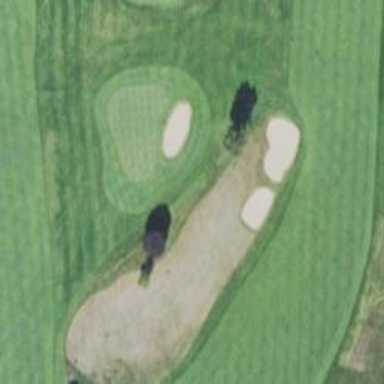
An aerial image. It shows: Grassy area designated as driving range for golf.